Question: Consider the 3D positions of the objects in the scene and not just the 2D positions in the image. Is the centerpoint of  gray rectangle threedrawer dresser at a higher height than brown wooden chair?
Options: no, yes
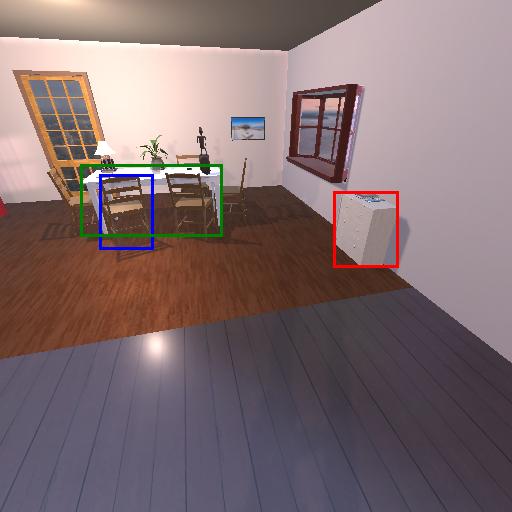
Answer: no